Question: I was looking for a color picker for iPad/iPhone. I checked everything from cocoacontrols but none of them matched my requirement. I don't like a color wheel or any control which takes the whole iPhone screen. I need something similar to this,

I found <URL> pretty useful.
But it's a PNG image based color picker. I need more accurate picker. Is there any open source control which is similar to this? If not I would like to write a custom picker myself but can someone point me in to a direction on where should I begin with?
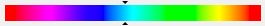
Answer: Just write your own. It's a very simple control.
Subclass <URL> methods. Call '[self sendActionsForControlEvents:UIControlEventValueChanged];' whenever the selected color changes.